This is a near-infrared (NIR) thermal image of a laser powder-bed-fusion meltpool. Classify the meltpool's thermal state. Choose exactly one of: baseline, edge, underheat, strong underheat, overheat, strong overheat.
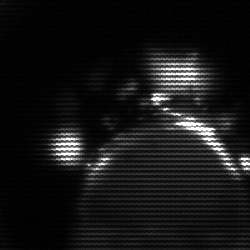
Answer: edge